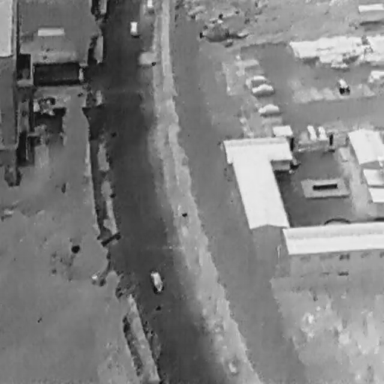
There are eight Cars in the infrared image.